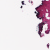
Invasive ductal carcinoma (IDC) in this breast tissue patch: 0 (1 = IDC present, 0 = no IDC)